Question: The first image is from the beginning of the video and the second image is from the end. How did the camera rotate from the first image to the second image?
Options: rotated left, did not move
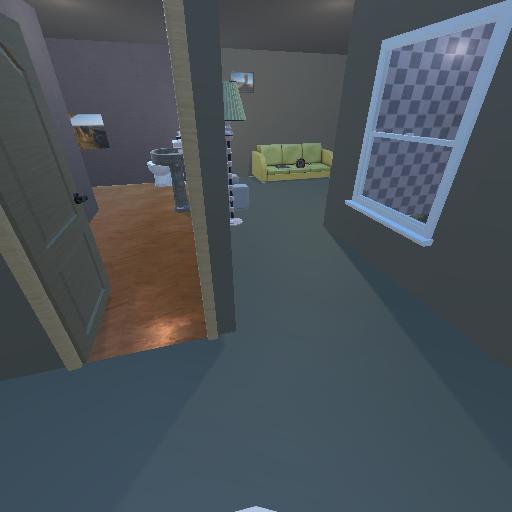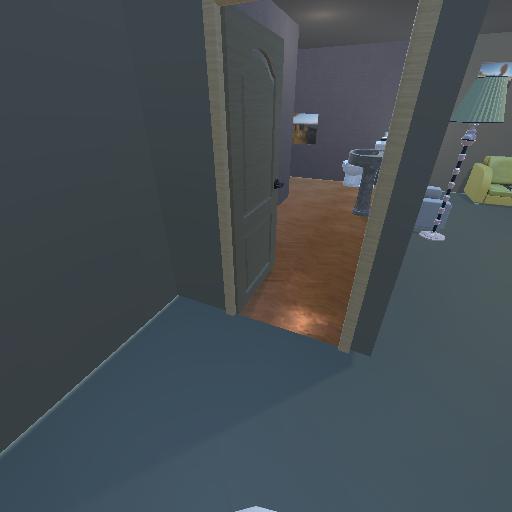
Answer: rotated left